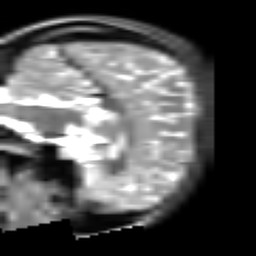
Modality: T2w
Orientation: sagittal